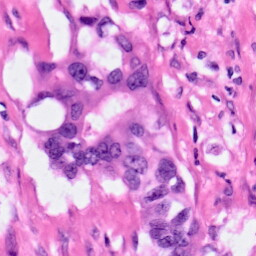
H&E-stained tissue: Pancreatic